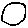
Label: circle